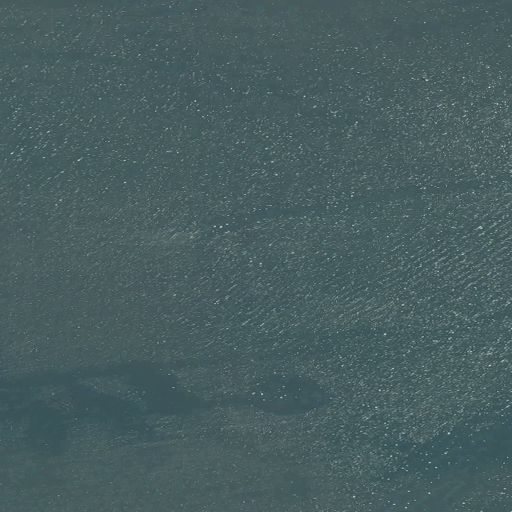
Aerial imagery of island in Maine named Nats Rock containing only open water